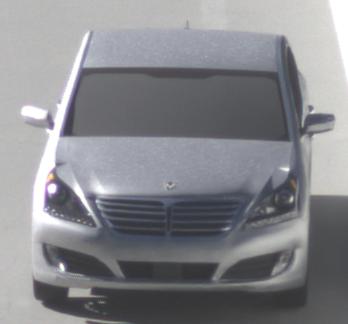
Make: Hyundai
Model: Equus
Detailed model: Gen. 2 VI
Model produced from: 2009
Model produced until: 2016
Doors: 4
Color: white
Road condition: dry road
Daytime: morning or afternoon
Contrast: high contrast